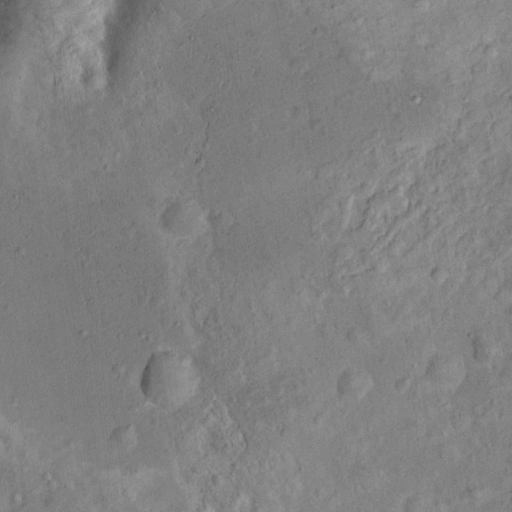
Objects detected: cone, cone